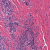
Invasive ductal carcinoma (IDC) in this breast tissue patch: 0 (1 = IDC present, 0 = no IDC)